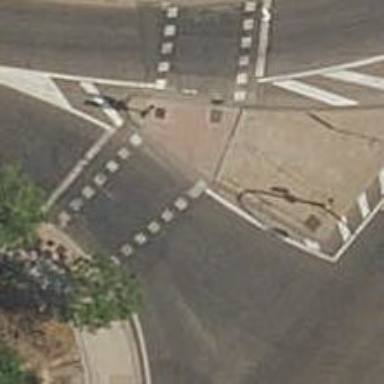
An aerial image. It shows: Crossing with traffic signals.